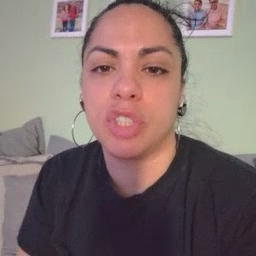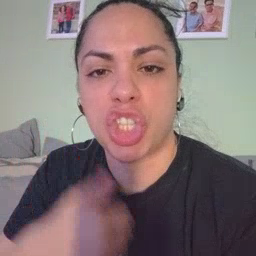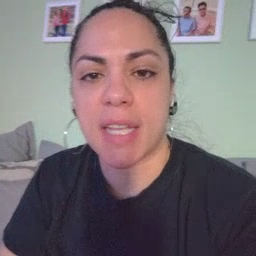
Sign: jacket